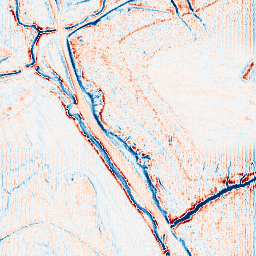
Category: edge_preserving
Decomposition family: anisotropic_diffusion
Decomposition parameters: iterations: 20
kappa: 50
gamma: 0.1
Upsampling method: fft_zeropad
Upsampling parameters: scale: 8
Upsampling scale: 8